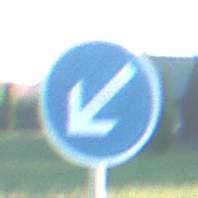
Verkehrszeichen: VorgeschriebeneVorbeifahrtLinks
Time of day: MorningAfternoon
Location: Outdoor (Nature)
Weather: Clear
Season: NotSpecified
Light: Natural